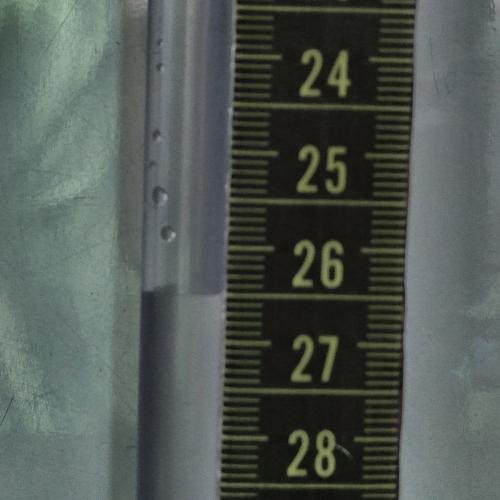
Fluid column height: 26.5 cm